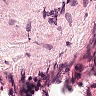
Metastatic tissue present: no